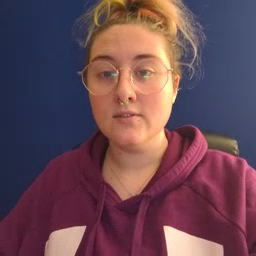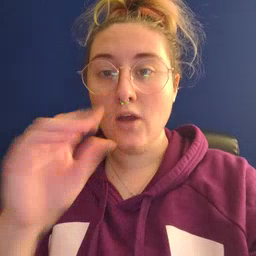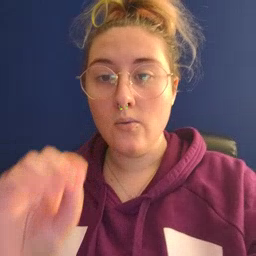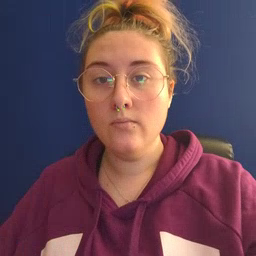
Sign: go